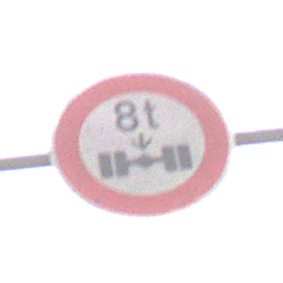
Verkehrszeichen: TatsaechlicheAchslast
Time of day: MorningAfternoon
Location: Outdoor (Nature)
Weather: Overcast
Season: Autumn
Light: Natural